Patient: sex M, age 64
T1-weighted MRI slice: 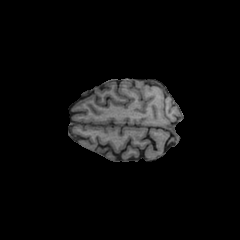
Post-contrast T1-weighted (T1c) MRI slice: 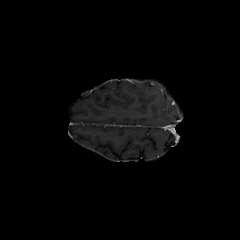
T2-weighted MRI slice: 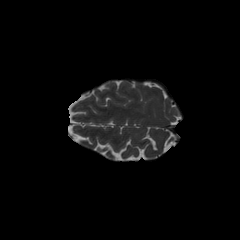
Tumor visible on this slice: no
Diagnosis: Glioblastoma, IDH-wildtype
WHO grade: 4